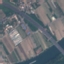
Label: Highway